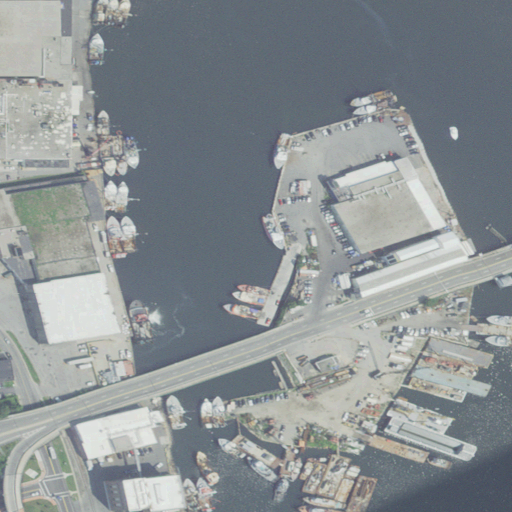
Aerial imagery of island in Massachusetts named Fish Island containing high intensity development, open water, medium intensity development, low intensity development, and open development